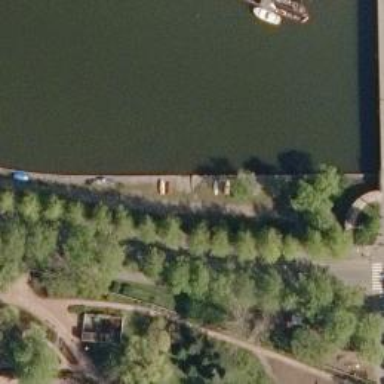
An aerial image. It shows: Slipway on leisure land.